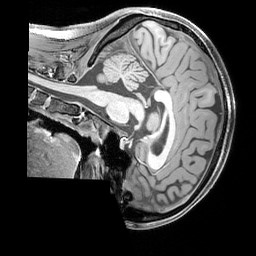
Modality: T1w
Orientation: sagittal
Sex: female
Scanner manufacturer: siemens
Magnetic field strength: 3 T
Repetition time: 2.3 s
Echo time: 0.00226 s